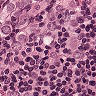
Metastatic tissue present: yes